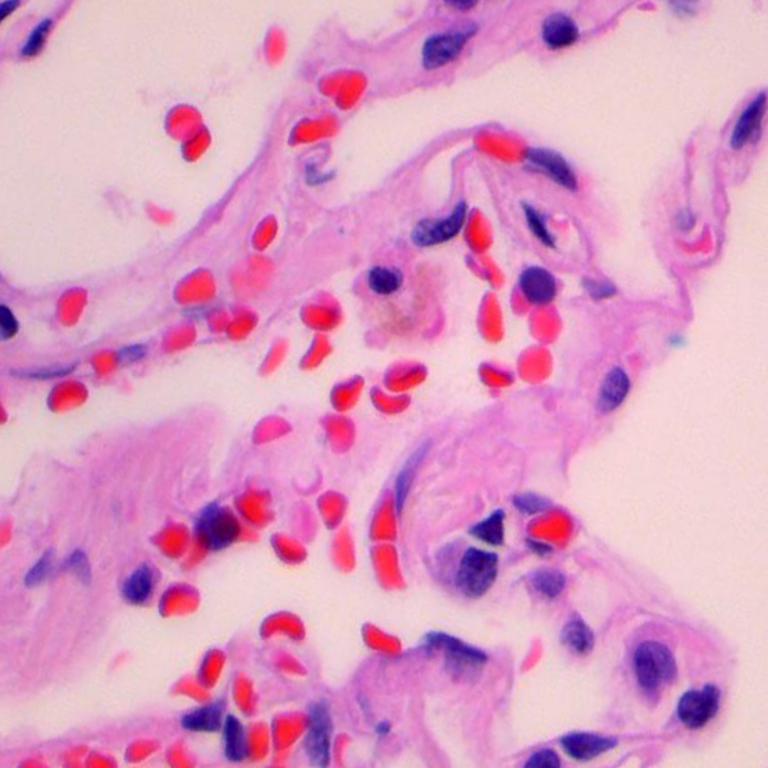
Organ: lung
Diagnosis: benign